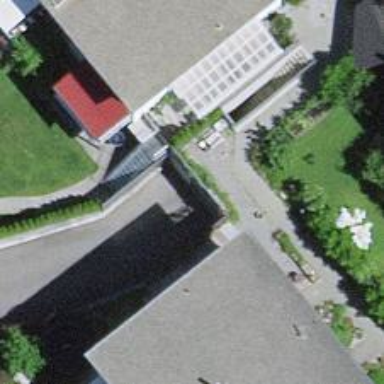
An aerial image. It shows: Parking entrance.